The plot is a signal-to-image rendering of a rotating shaft's vibration measurement. Classify the rotor condition as one of: normal, misalignment, unbalance, looseness.
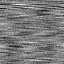
Answer: normal